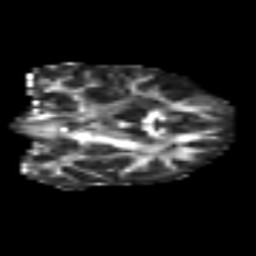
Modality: FA
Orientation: coronal
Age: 57
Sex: female
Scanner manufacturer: siemens
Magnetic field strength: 3 T
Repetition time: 5.6 s
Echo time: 0.082 s